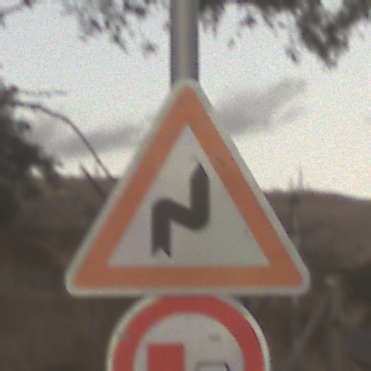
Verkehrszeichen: DoppelkurveRechts
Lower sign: UeberholverbotKraftfahrzeuge
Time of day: SunriseSunset
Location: Outdoor (RoadRail)
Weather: PartlyCloudy
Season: NotSpecified
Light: Natural